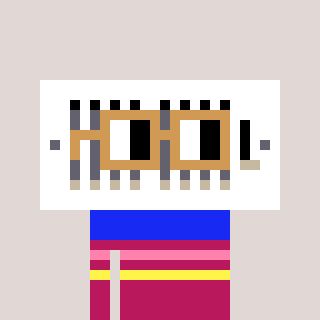
a pixel art character with square brown glasses, a vent-shaped head and a darkpink-colored body on a warm background